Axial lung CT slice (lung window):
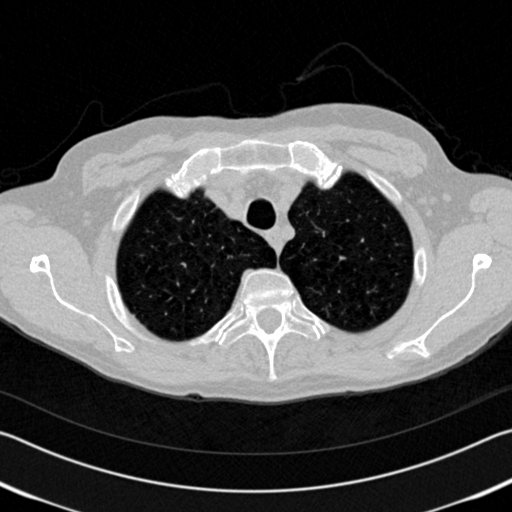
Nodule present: no